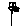
Label: flower